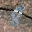
Label: 8